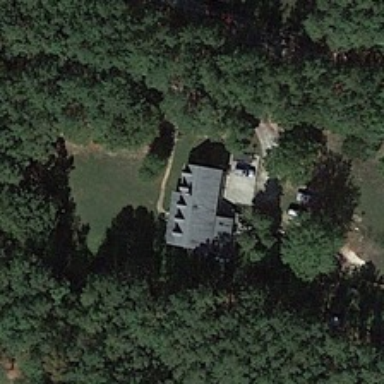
A gray building is surrounded by many green trees .